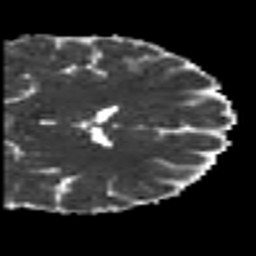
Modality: MD
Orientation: coronal
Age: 20
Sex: male
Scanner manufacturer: siemens
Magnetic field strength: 3 T
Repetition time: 7 s
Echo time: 0.0926 s